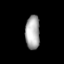
Tissue: lung
Cell type: Endothelial cells
Senescence score: 0.6456
Nuclear area (px): 476
Mean DAPI intensity: 170.271